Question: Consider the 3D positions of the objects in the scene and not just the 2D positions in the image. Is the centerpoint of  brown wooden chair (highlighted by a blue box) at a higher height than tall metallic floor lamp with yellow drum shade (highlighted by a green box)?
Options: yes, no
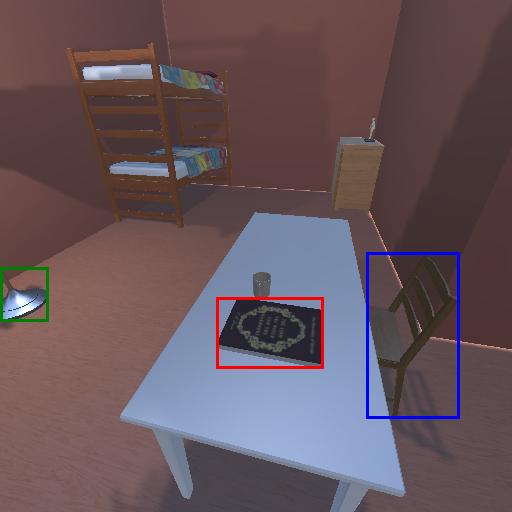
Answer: yes